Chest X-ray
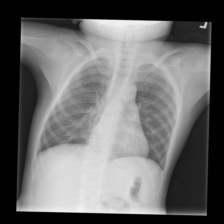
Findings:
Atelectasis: negative
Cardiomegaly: negative
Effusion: negative
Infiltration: negative
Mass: negative
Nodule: negative
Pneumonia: negative
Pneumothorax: negative
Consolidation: negative
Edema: negative
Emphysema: negative
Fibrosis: negative
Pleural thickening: negative
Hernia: negative